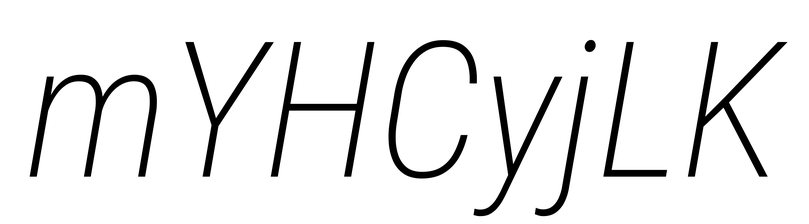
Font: Roboto-Italic_Condensed_ExtraLight_Italic